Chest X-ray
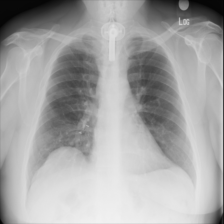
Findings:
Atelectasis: negative
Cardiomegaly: negative
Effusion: negative
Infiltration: negative
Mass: negative
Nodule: negative
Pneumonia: negative
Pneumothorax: negative
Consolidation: positive
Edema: negative
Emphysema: negative
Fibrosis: negative
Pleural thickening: negative
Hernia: negative